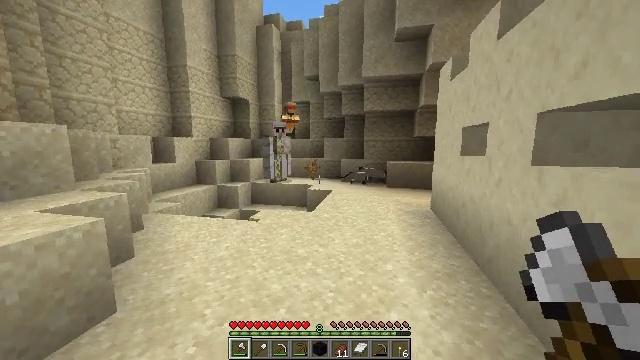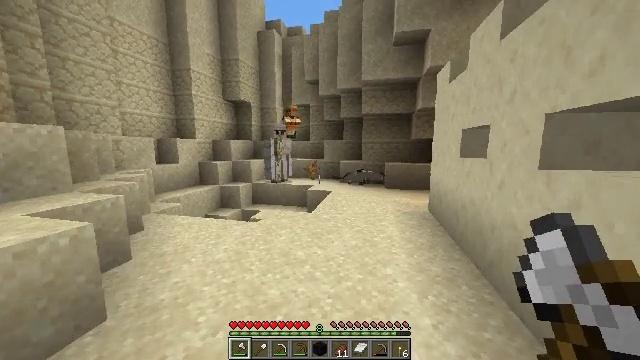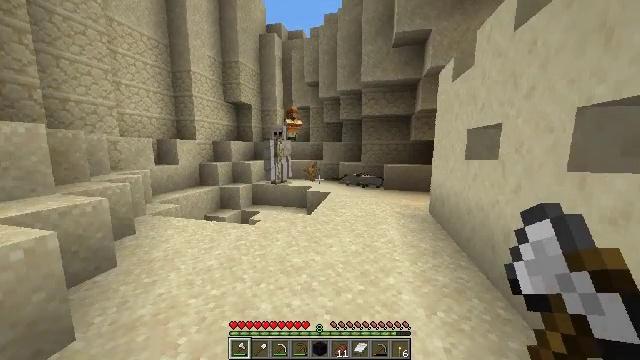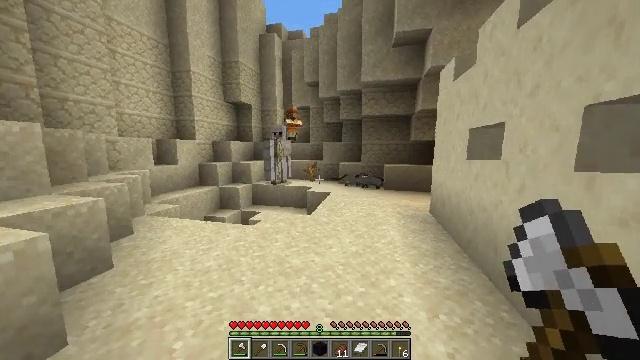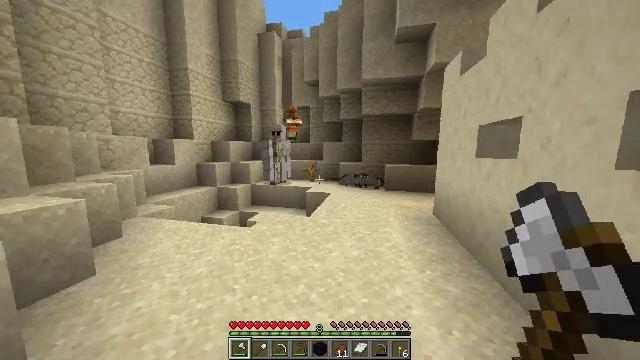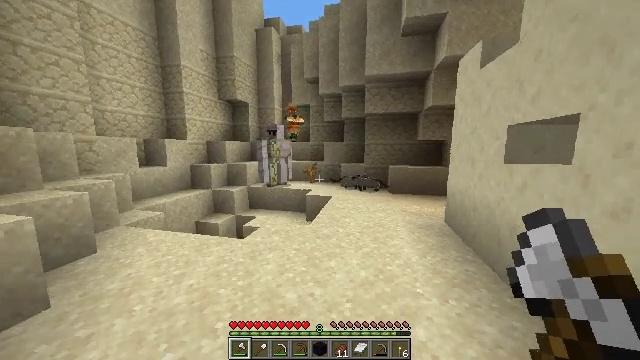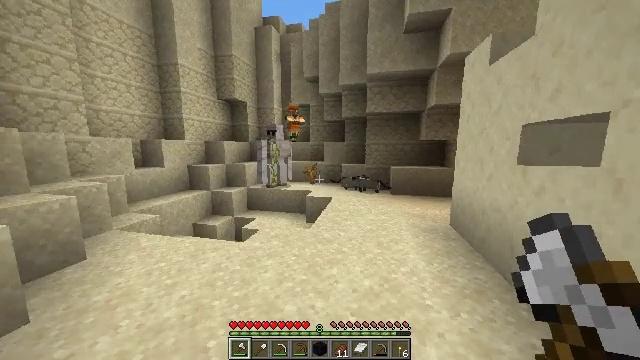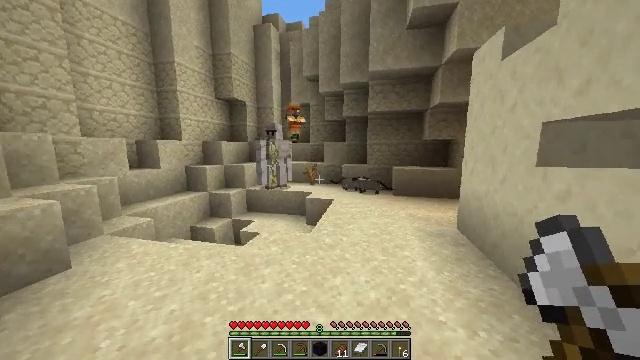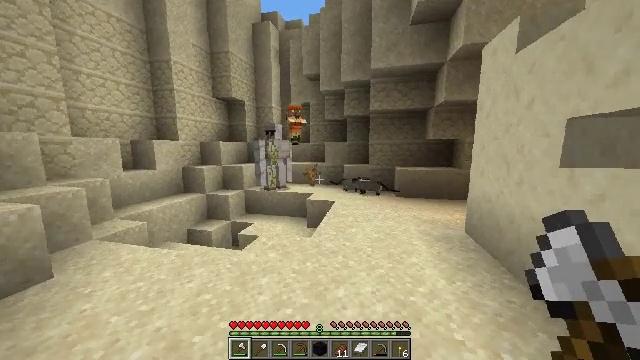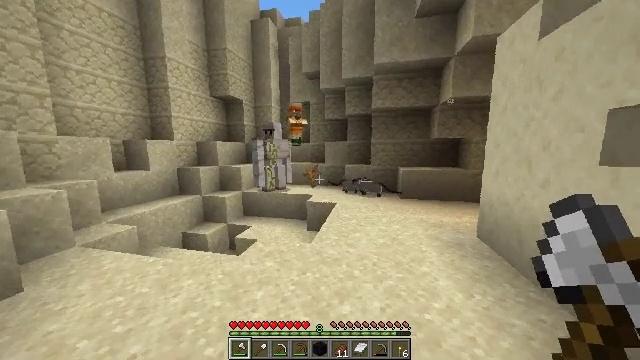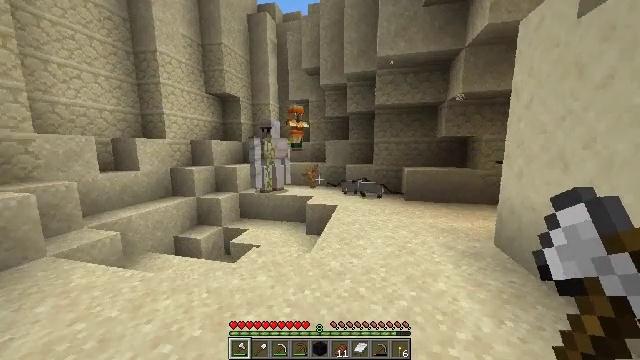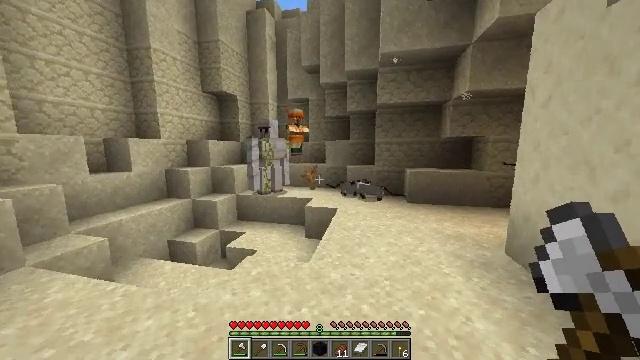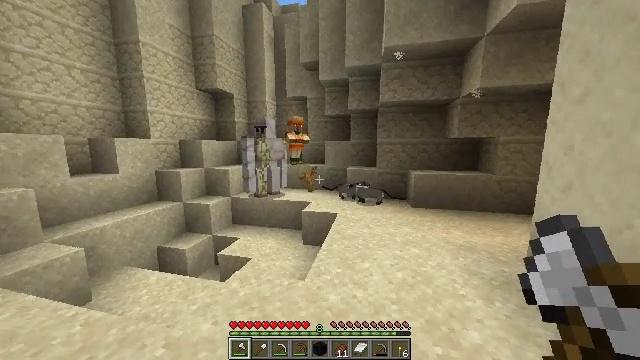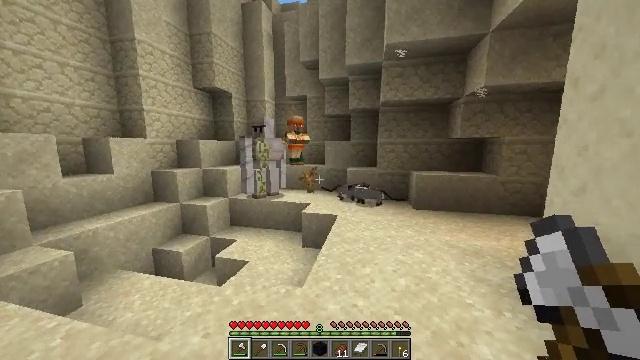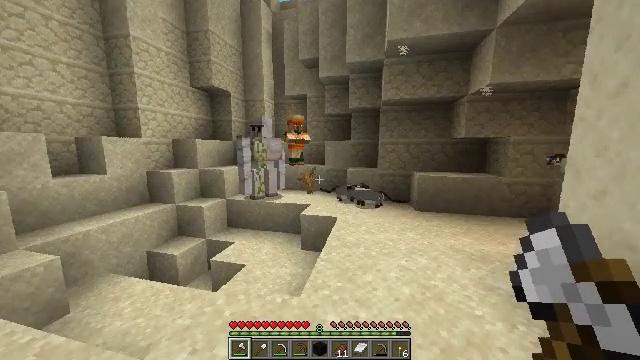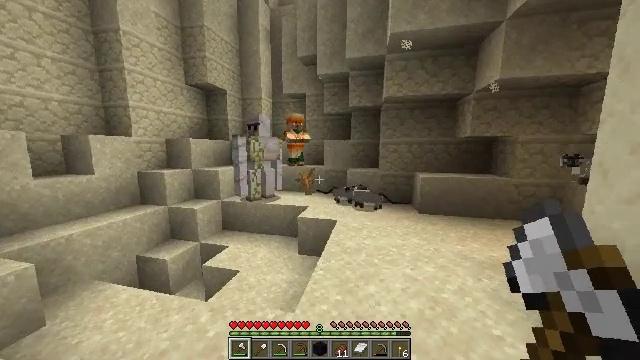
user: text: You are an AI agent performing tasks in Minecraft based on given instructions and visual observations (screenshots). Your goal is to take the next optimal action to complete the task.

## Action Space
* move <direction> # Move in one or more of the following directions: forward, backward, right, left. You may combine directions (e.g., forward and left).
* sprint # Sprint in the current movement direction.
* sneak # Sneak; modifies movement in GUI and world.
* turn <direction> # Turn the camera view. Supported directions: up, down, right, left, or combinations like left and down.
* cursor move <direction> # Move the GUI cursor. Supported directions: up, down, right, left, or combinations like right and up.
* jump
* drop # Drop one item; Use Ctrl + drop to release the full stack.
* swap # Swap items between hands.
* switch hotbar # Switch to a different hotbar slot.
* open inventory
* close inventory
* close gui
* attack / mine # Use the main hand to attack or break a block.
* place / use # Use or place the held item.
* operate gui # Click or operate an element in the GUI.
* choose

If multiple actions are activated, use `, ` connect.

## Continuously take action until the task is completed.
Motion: motion action
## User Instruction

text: Pull up beetroots from the soil.
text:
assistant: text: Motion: move forward
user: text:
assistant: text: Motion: move forward
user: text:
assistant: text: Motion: move forward
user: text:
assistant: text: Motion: move forward
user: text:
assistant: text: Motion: move forward
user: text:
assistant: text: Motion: move forward
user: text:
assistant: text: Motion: move forward
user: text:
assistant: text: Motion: move forward
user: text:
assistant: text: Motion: move forward
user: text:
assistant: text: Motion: move forward
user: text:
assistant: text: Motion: move forward
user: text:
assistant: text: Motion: move forward
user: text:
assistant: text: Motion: move forward
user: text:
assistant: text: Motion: move forward
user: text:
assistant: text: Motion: move forward and move right
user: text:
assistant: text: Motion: move forward and move right
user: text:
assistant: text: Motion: move forward and move right
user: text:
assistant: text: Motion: move forward, turn left
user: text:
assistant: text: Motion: move forward, turn left
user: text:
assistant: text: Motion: move forward
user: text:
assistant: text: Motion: move forward
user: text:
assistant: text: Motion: move forward
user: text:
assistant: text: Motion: move forward, turn up
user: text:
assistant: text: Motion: move forward, turn up
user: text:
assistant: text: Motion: move forward, turn up
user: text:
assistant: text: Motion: move forward, turn up
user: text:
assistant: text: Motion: move forward
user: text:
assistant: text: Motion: move forward, turn right
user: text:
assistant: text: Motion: turn right
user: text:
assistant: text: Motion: no_op